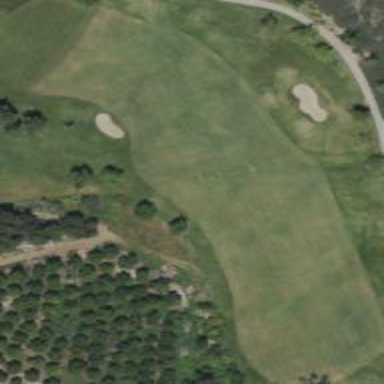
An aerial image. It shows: Grassy area designated as golf fairway.